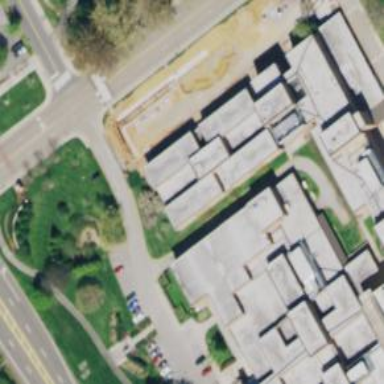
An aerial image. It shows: Veterinary facility.